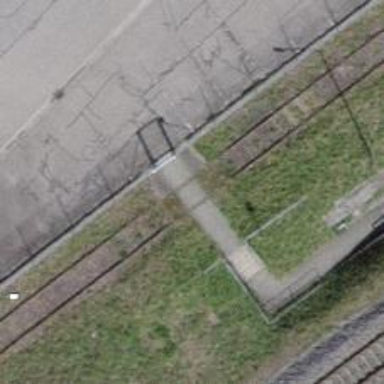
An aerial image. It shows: Crossing for the railway.